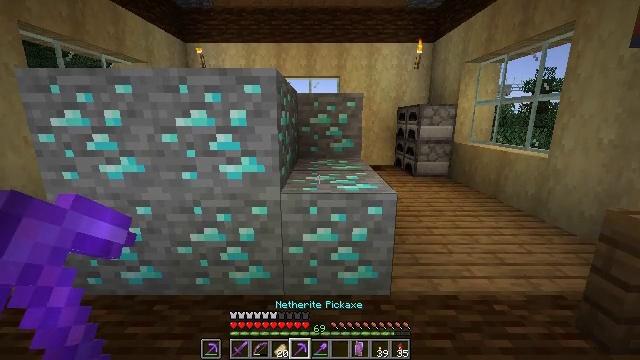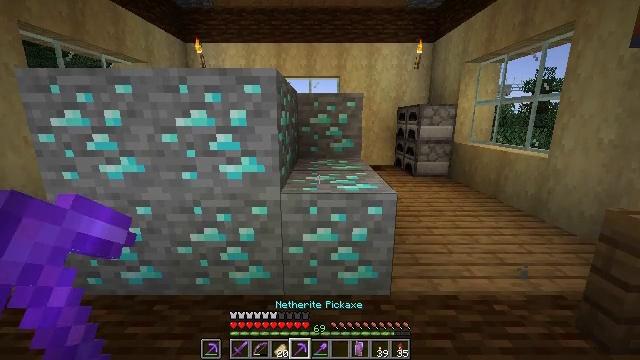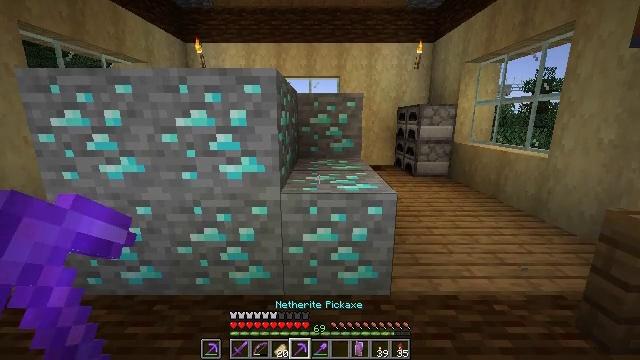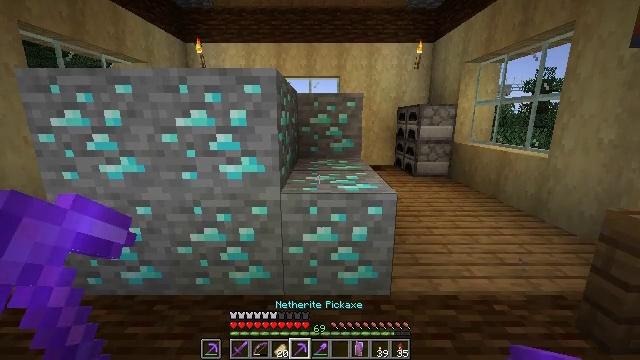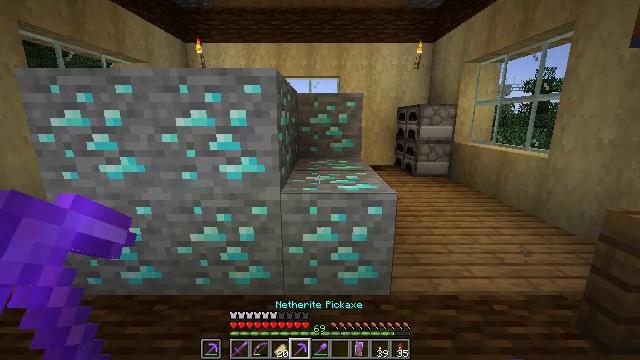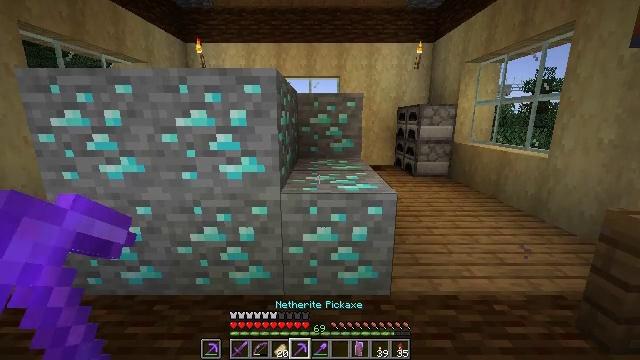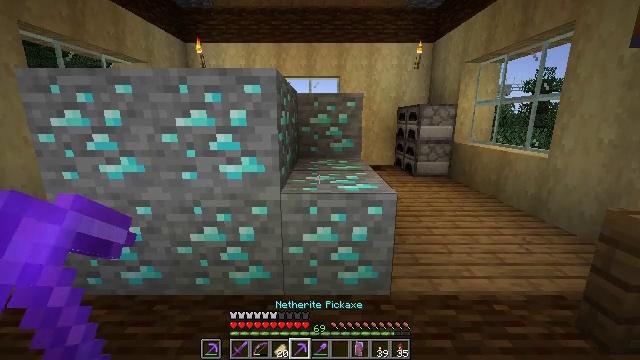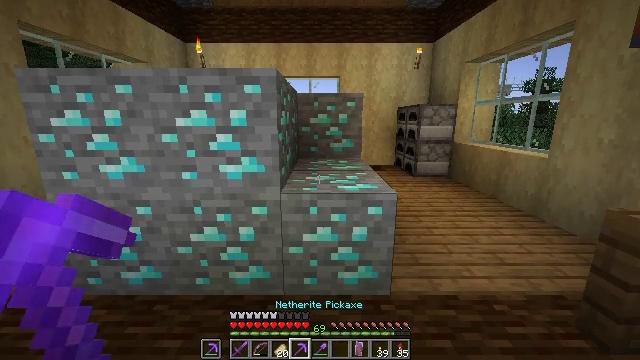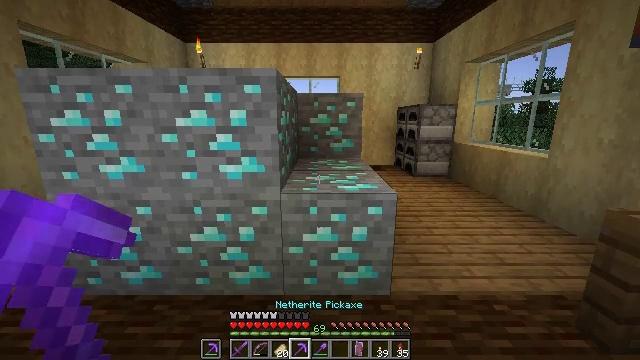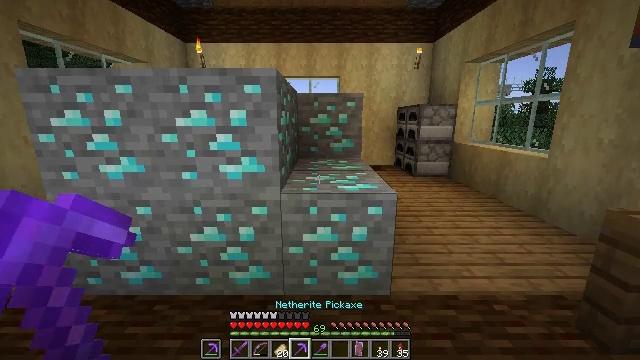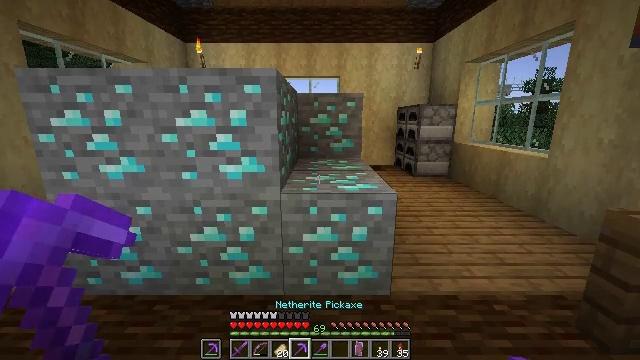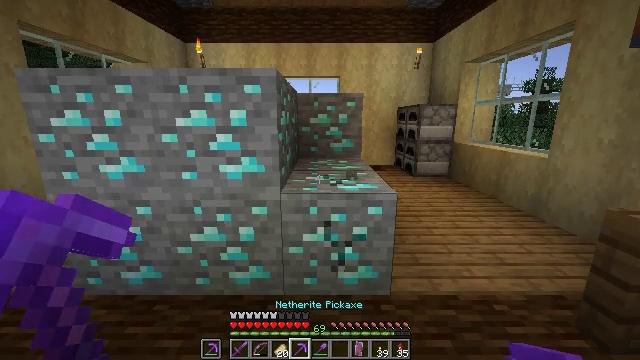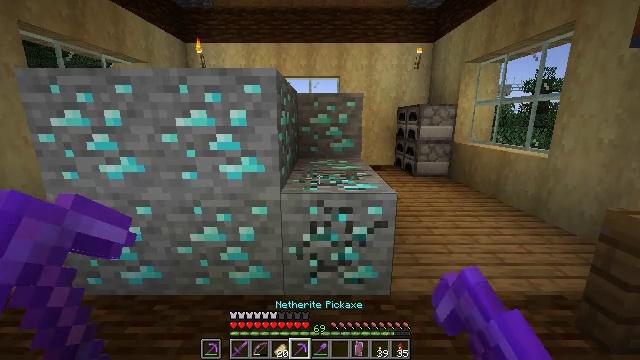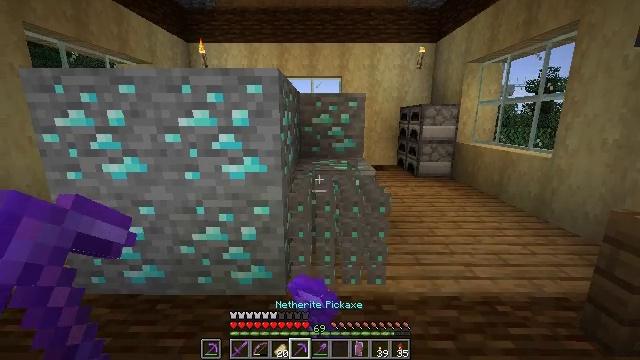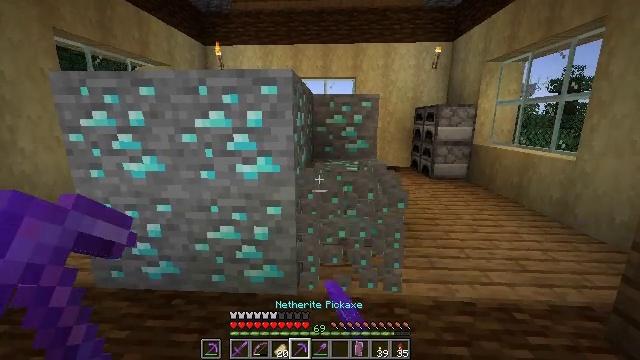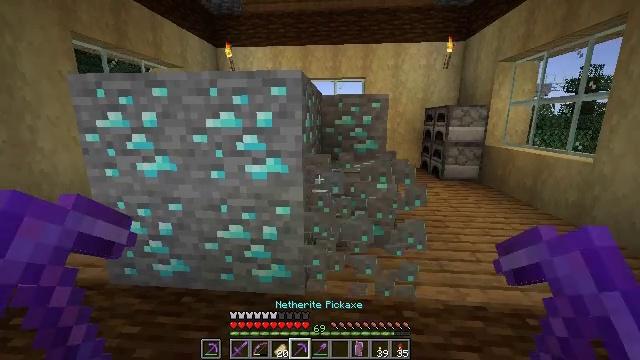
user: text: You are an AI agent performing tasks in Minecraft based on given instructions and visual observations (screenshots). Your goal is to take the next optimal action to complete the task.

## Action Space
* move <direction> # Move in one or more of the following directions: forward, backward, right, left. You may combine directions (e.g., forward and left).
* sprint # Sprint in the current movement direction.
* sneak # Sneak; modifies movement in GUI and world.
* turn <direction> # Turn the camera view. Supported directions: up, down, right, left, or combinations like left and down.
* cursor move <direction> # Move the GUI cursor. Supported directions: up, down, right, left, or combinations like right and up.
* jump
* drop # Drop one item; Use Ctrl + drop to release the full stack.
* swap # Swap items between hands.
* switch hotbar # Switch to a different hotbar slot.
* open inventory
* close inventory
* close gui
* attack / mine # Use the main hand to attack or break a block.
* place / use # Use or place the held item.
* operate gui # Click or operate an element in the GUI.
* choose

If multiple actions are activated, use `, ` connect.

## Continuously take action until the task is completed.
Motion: motion action
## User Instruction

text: Use an iron pickaxe or better to mine diamond ore.
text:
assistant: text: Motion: no_op
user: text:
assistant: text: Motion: no_op
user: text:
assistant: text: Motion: no_op
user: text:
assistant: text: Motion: no_op
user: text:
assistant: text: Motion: no_op
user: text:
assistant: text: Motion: no_op
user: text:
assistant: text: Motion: no_op
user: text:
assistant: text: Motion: no_op
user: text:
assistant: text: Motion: no_op
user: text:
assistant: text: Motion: no_op
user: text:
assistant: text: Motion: attack / mine
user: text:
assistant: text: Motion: attack / mine
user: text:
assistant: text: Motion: attack / mine
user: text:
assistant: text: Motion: turn left, attack / mine
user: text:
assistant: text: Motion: turn left, attack / mine
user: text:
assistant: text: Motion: attack / mine
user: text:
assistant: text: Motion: attack / mine
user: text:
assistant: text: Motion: attack / mine
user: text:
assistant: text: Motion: move forward, attack / mine
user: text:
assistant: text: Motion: move forward and move left, attack / mine
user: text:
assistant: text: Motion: move forward and move left, attack / mine
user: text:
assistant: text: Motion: move forward and move left, attack / mine
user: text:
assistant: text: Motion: move forward and move left, attack / mine
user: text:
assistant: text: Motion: move forward and move left, attack / mine
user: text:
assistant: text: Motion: move forward and move left, turn right and up, attack / mine
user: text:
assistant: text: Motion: attack / mine
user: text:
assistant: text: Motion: attack / mine
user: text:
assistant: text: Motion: attack / mine
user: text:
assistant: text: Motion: attack / mine
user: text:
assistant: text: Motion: turn left, attack / mine